Question: I want to create a animation on search loop icon when hovering in it.First the loop only is displayed like this picture
And when I will hover on the loop icon the text input must appear from the right inceasing its width to left and get 100% width. I tried this code
'''
jQuery(".main_search .search-field").focusin(function() {
jQuery(".main_search .screen-reader-text").css( "display", "none");
});
jQuery(".main_search .search-field").focusout(function() {
jQuery(".main_search .screen-reader-text").css( "display", "block");
});
'''
But it looks like a bug.
HTMl structure
'''
<div class="about_search">
<form role="search" method="get" class="search-form" action="http://argentarius.ipoint.com.mt/">
<label>
<span class="screen-reader-text">Search for:</span>
<input type="search" class="search-field" placeholder="Search ..." value="" name="s" title="Search for:">
</label>
<input type="submit" class="search-submit" value="Search">
</form> </div>
'''
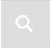
Answer: Here is your fixed <URL>:
'''
var CloseAnimationTimeout;
jQuery('.about_search .search-submit, .about_search .search-form label ').mouseover(function() {
clearTimeout(CloseAnimationTimeout);
jQuery('.about_search .search-form label').stop().animate({
width: '94%'
}, 'slow');
})
.mouseout(function() {
CloseAnimationTimeout = setTimeout(function() {
jQuery('.about_search .search-form label').stop().animate({
width: '0%'
}, 'slow');
}, 500);
});
'''
'''
.about_search .search-form {
height: 40px;
margin-right: 20px;
position: relative;
}
.about_search .search-form label {
width: 0%;
height: 38px;
transition: opacity 0.5s linear;
-moz-transition: opacity 0.5s linear;
-webkit-transition: opacity 0.5s linear;
-o-transition: opacity 0.5s linear;
border: 0;
background: #000;
margin-top: 50px;
right: 0;
float: right;
}
.about_search .screen-reader-text {
display: none;
position: absolute;
padding-left: 50px;
line-height: 40px;
font-size: 16px;
color: #000;
}
.about_search .search-field {
width: 100%%;
height: 100%;
padding: 0px;
background: #000;
color: #fff;
border: 0;
}
.about_search .search-submit {
background: url('http://argentarius.ipoint.com.mt/wp-content/themes/argentarius/images/loop.png') no-repeat #11213b;
padding: 19px;
margin-top: 0px;
background-position: 9px 9px;
position: relative;
z-index: 100;
outline: none;
margin-left: -27px;
border: none;
font-size: 0;
float: right;
height: 18px;
margin-top: 50px;
}
'''
'''
<script src="https://ajax.googleapis.com/ajax/libs/jquery/2.1.1/jquery.min.js"></script>
<div class="about_search">
<form role="search" method="get" class="search-form" action="http://argentarius.ipoint.com.mt/">
<input type="submit" class="search-submit" value="Search" />
<label style="width: 0%;"> <span class="screen-reader-text">Search for:</span>
<input type="search" class="search-field" placeholder="Search ..." value="" name="s" title="Search for:" />
</label>
</form>
</div>
'''
- if you want the input to open up from the right, you need to anchor it to the right by setting its css to 'right:0;' and by floating it to the right.- since floating stacks the elements by their order in the html, you need to move the button before the label for proper floating.- the input inside the label needs to be stretched to 100% at all times, because you change the width of the label dynamically, the inout inside will adjust.- since color of label is black, i changed the color of the input to white.- changed the hover in/out handler from the form to the actual button + the label itself for better performance.- added a delay to the closing animation using a timeout function to prevent it from stuttering and closing whenever you move the mouse